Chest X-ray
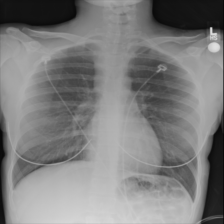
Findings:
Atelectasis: negative
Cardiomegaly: negative
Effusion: negative
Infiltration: negative
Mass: negative
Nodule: negative
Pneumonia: negative
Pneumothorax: negative
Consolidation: negative
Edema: negative
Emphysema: negative
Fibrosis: negative
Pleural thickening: negative
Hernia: negative